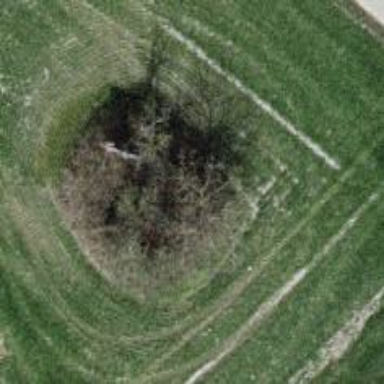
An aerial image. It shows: Single tag "natural: tree."